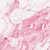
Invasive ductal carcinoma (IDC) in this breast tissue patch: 0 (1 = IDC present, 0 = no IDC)